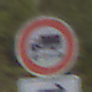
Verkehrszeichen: TatsaechlicheLaenge
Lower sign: RichtungsangabeDurchPfeile5
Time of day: MorningAfternoon
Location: Outdoor (Urban)
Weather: PartlyCloudy
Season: NotSpecified
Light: Natural